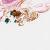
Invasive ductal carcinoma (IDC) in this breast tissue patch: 0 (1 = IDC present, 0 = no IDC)